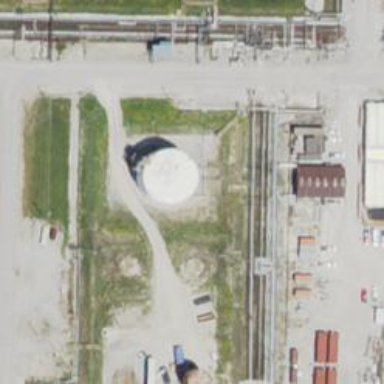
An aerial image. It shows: Storage tank with man-made structure.